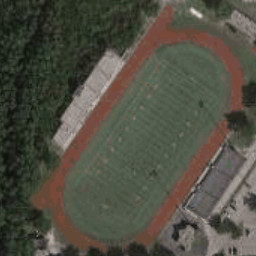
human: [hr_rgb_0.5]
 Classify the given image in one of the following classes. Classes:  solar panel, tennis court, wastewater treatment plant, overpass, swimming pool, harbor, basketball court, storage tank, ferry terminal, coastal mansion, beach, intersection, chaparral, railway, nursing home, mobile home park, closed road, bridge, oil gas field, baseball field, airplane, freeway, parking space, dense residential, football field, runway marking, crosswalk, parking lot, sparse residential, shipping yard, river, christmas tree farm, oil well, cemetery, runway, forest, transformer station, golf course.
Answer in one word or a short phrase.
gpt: football field